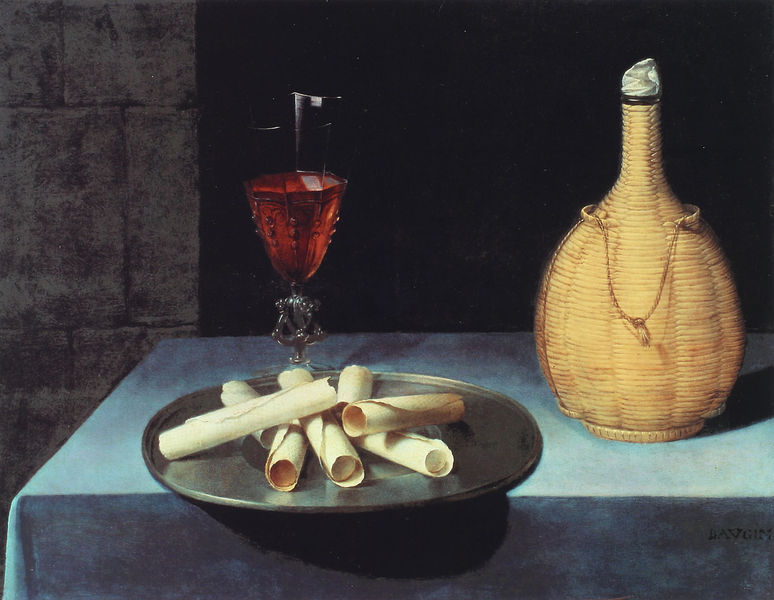
Titel: Stilleben mit Weinglas und Waffeln
Künstler: Lubin Baugin
Institution: Paris, Musée du Louvre
Schlagwörter: blau, gemälde, schatten, grün, frankreich, glas, grau, schwarz, tisch, malerei, flasche, trinken, wand, silber, stein, tablett, teller, tischdecke, tischtuch, spiegelung, kelch, decke, krug, stilleben, stillleben, telle, hellblau, schrift, mauer, essen, rotwein, wein, korb, metall, kordel, platte, zinn, zinnteller, geflecht, weinglas, mahl, bast, gebäck, karg, rollen, korken, weinflasche, papierrollen, schriftrollen, korbflasche, keks, süßigkeit, röllchen, silbertablett, hippen, obladen, tabeltte, +teller, bastflasche, weinbottle8